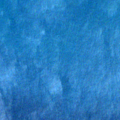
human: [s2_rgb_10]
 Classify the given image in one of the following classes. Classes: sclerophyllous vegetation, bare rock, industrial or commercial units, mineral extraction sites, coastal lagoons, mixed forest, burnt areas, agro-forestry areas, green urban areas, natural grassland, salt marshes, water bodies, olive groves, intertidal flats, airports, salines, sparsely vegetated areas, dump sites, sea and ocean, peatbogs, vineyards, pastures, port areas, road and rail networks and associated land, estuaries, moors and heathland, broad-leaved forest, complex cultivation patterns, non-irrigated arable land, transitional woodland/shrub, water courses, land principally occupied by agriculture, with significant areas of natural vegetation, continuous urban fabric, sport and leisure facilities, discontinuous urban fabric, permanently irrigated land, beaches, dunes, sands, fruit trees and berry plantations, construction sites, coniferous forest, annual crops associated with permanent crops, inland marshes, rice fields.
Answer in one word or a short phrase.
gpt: sea and ocean